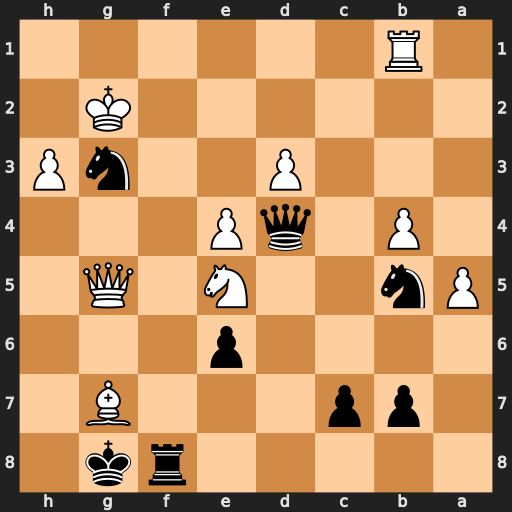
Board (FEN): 5rk1/1pp3B1/4p3/Pn2N1Q1/1P1qP3/3P2nP/6K1/1R6
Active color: b
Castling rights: -
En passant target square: -
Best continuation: Qf2#